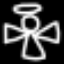
Label: angel